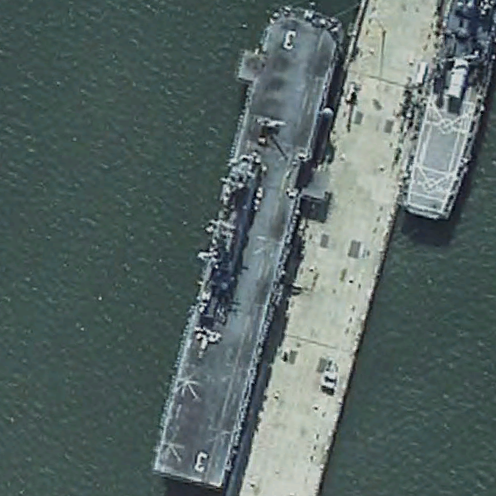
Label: assault